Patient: sex M, age 78
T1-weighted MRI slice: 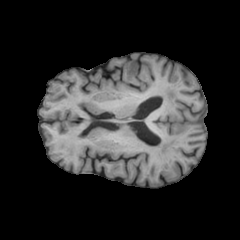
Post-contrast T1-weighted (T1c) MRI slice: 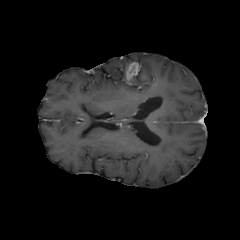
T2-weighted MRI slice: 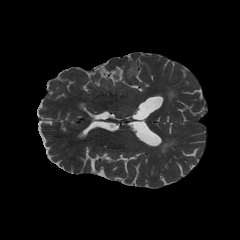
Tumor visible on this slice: yes
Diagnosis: Glioblastoma, IDH-wildtype
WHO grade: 4